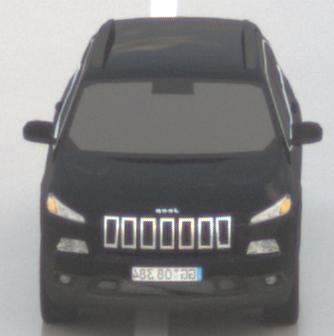
Make: Jeep
Model: Cherokee 3.2 V6 Pentastar
Detailed model: Cherokee (KL)
Model produced from: 2014/07
Model produced until: 2015/07
Doors: 5
Color: black
Road condition: wet road
Daytime: midday
Contrast: low contrast